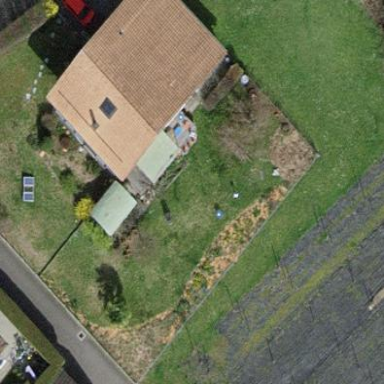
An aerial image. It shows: Garden surrounded by fence.